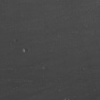
Atmospheric dust classification: not_dusty